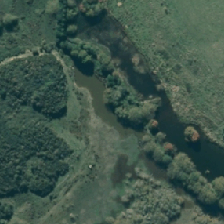
Land cover: herbaceous_freshwater_vege